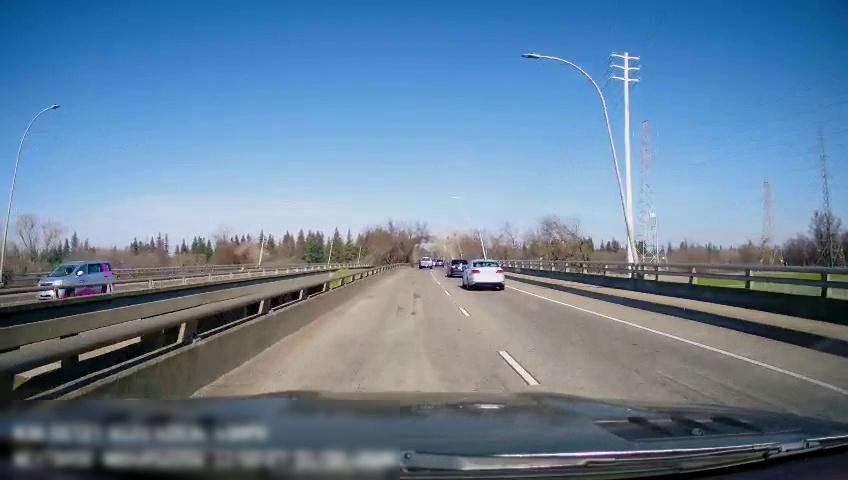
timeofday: Day
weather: Sunny
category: Drivable Space
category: Vehicles | SUV
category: Vehicles | Car
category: Vehicles | Car
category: Vehicles | Truck
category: Lanes | Current Lane
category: Lanes | Alternate Lane